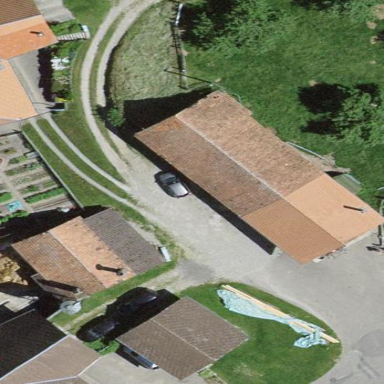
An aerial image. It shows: Barn.